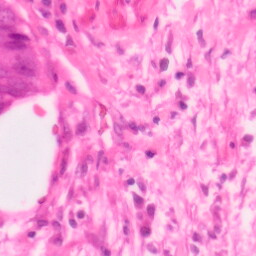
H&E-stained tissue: Colon